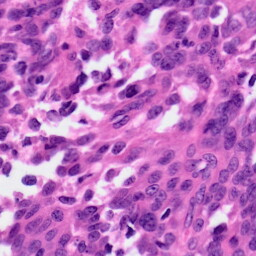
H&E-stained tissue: Ovarian